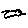
Label: bird